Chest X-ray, PA view. Patient: 38 years old, sex F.
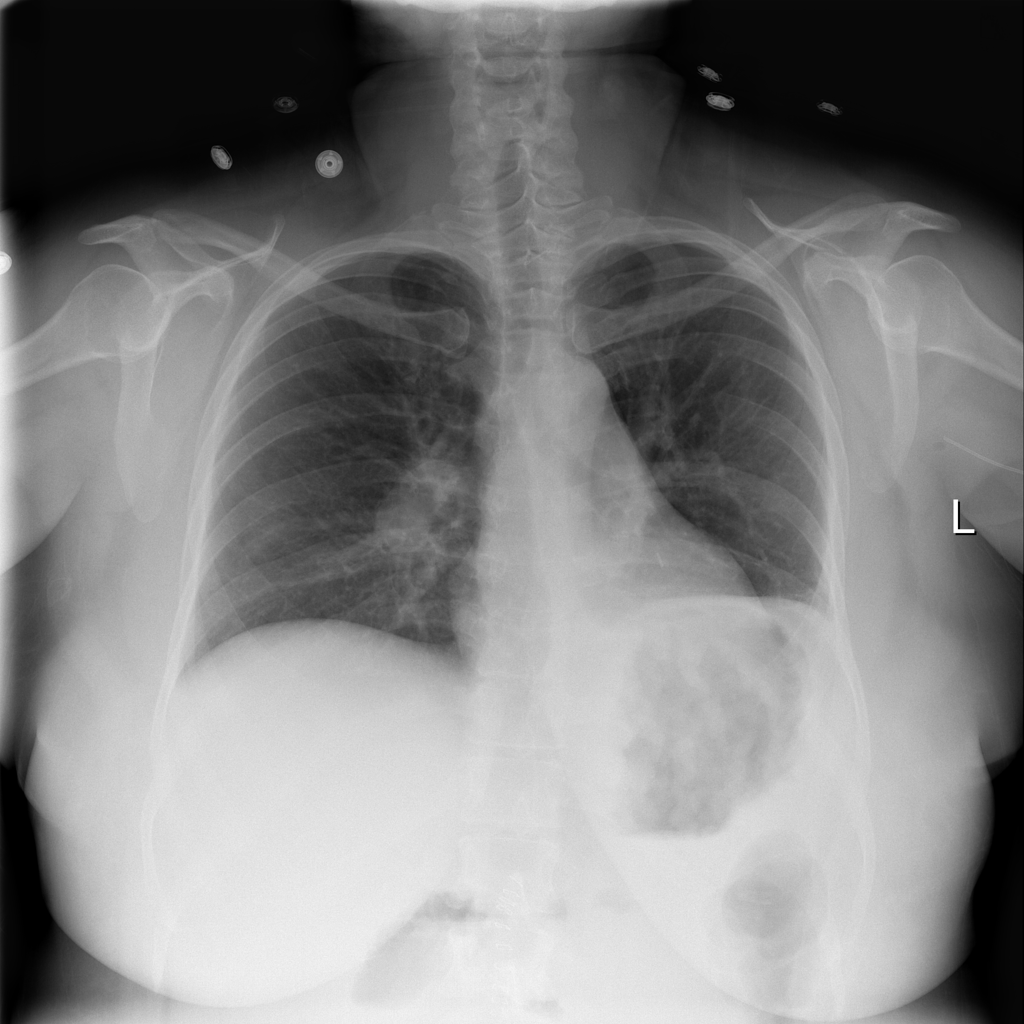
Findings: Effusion